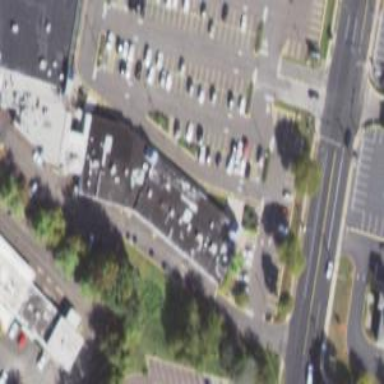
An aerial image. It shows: Post office.